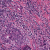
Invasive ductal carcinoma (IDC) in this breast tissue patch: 1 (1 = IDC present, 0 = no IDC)